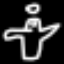
Label: angel